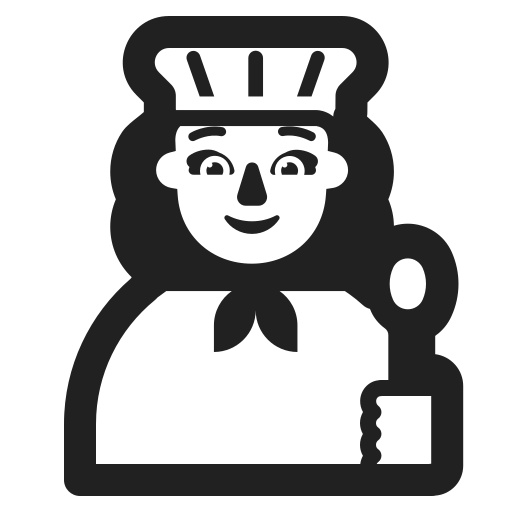
woman cook high contrast default